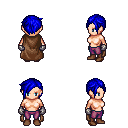
a pixel art fantasy rpg character, female body template, human, light skin, brown cape, magenta pants, blue pixie cut hairstyle, metal gloves, brown shoes, four views (front, back, left, right), 2x2 character sprite sheet, small pixel art, hard edges, no anti-aliasing